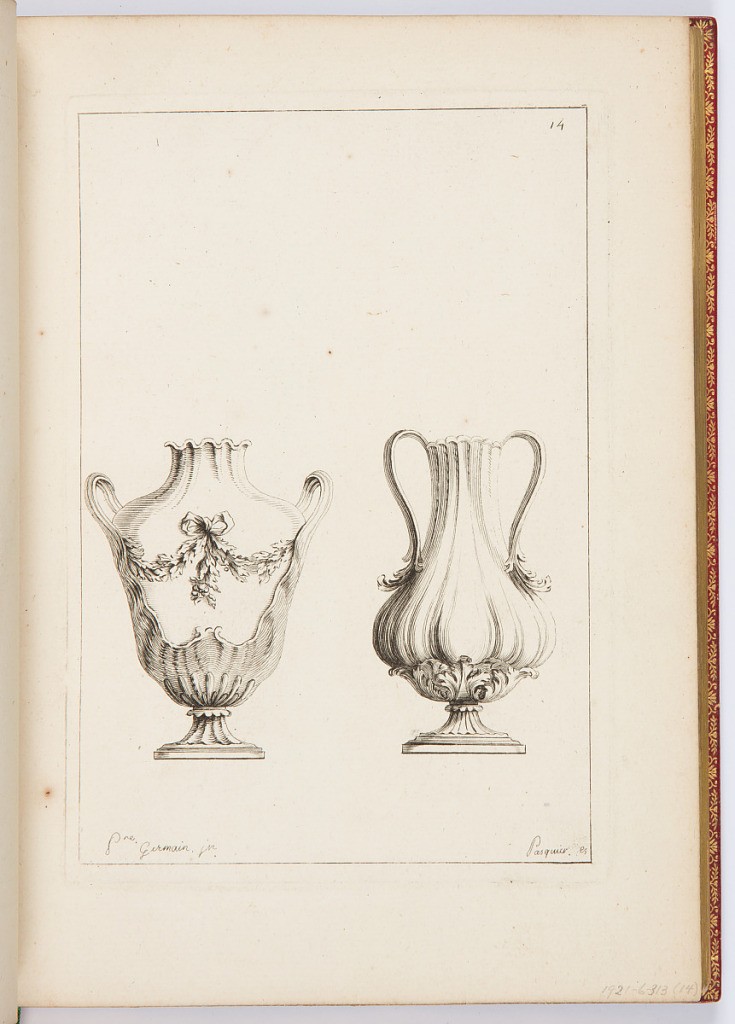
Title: Vases pour l'autel
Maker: Pierre Germain, French, 1703 - 1783
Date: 1748
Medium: Etching on laid paper
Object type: Print
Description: Designs for vases for an altar decorated with ornament motifs including scalloping, fluting, garland, rinceaux, and acanthus leaves. The plate is signed and numbered.